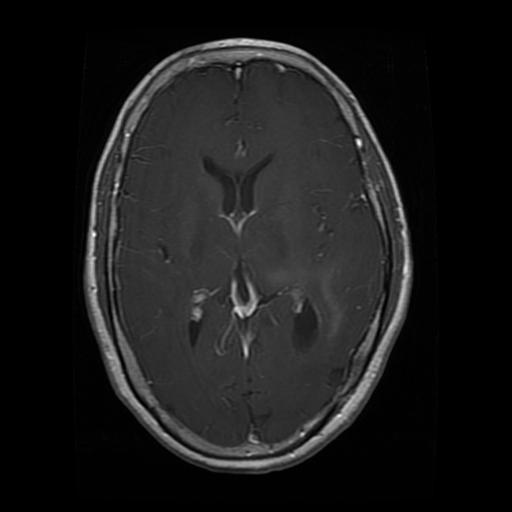
Label: glioma